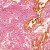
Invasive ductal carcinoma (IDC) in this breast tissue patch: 0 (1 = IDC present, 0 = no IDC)